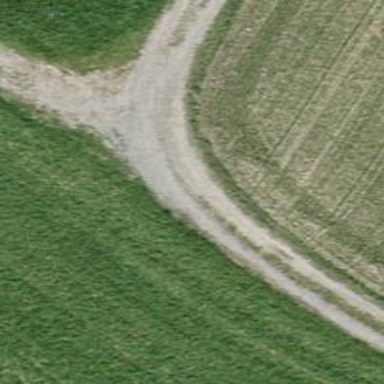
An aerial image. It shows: Compacted grade3 track used for agricultural vehicles.